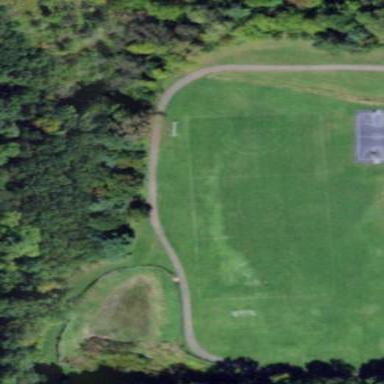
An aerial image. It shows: Soccer pitch for outdoor sports and leisure activities.